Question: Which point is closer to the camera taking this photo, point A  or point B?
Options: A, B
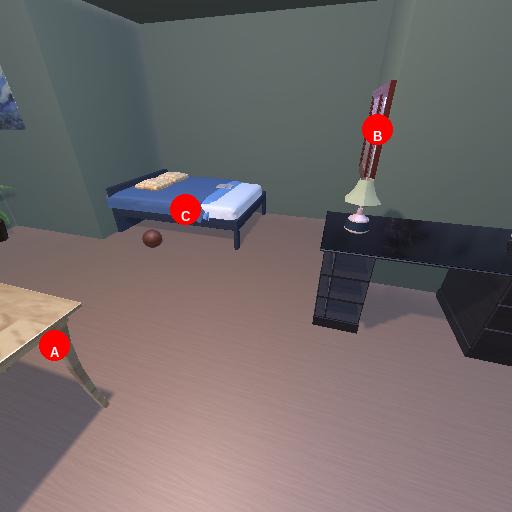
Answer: A